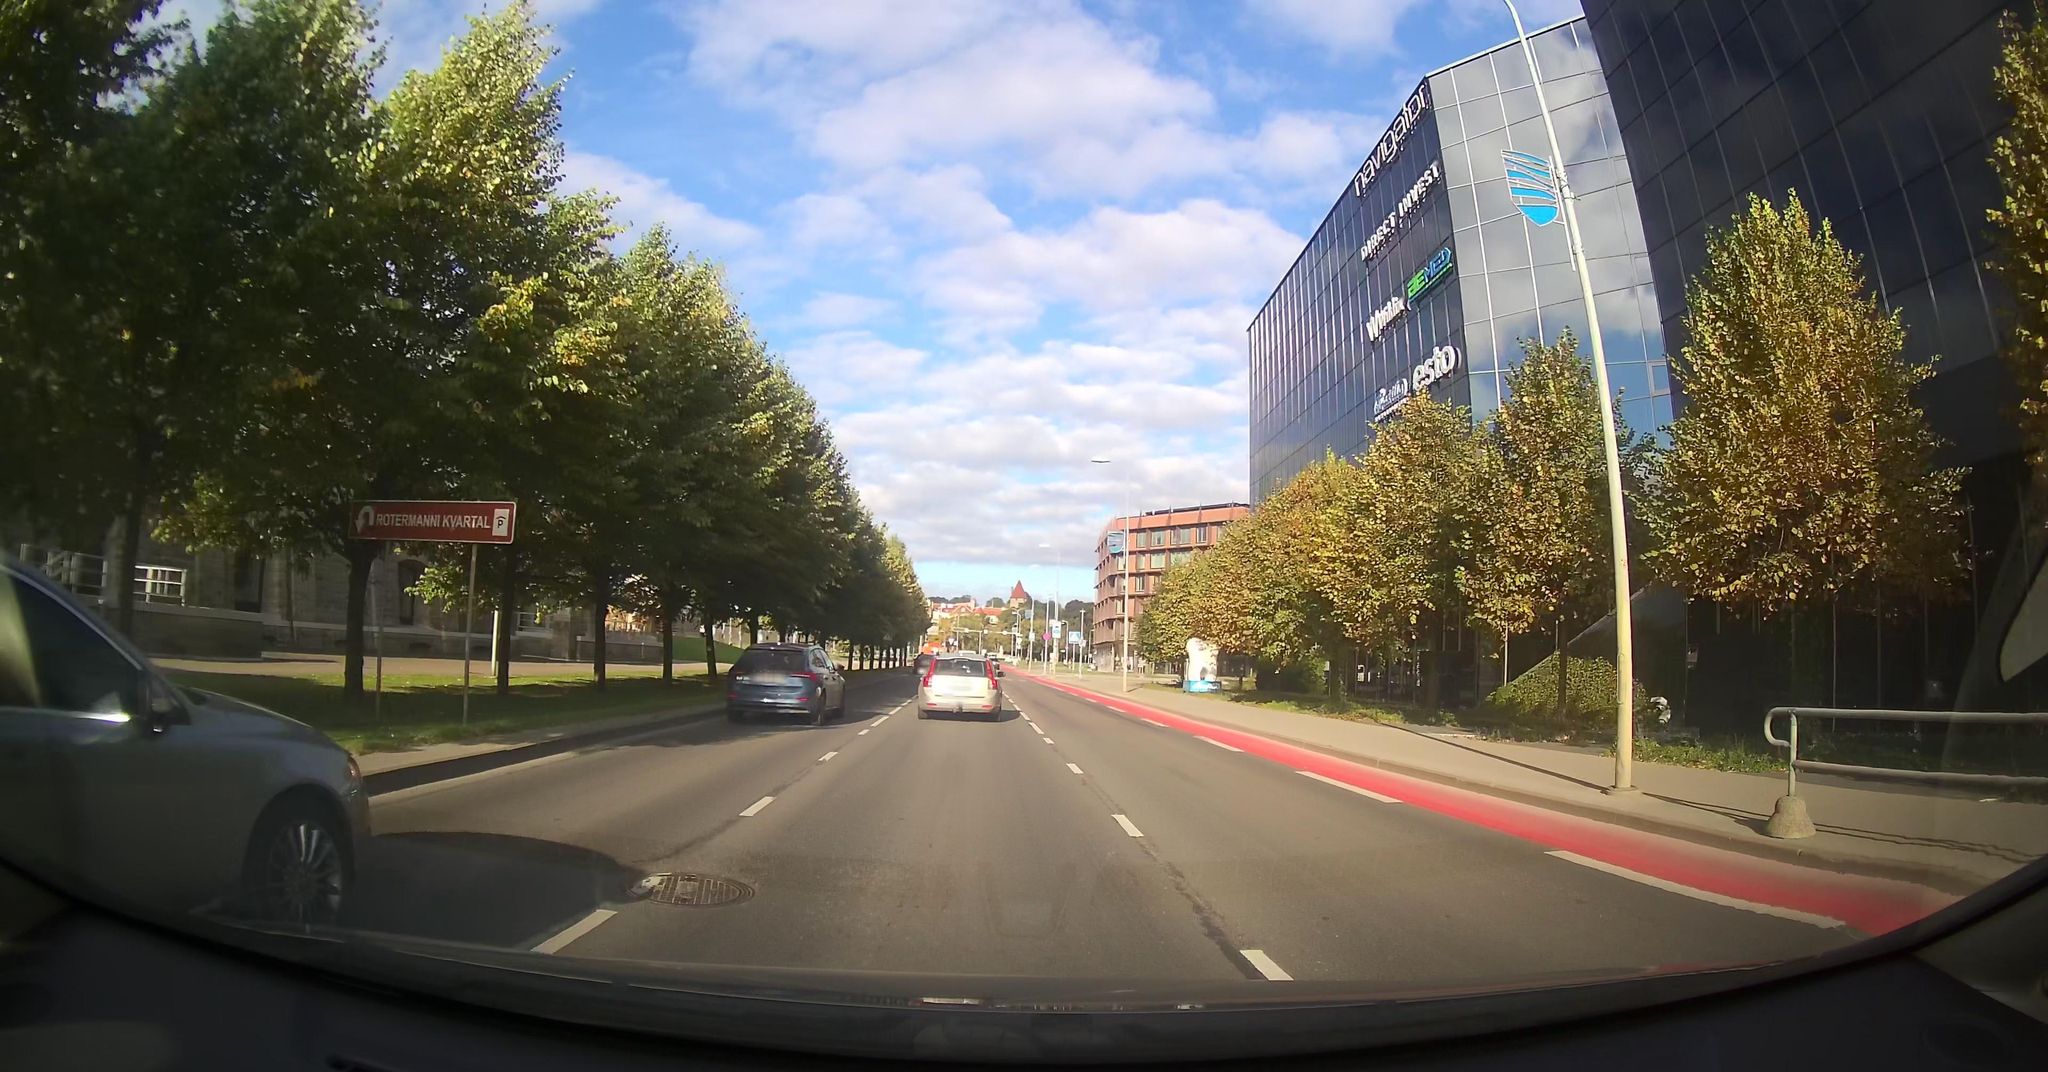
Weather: clear
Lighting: day
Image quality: good
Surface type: driving surface
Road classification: trunk
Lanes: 3
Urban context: urban centre
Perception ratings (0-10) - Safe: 3.49, Lively: 7.79, Beautiful: 8.04, Boring: 6.21, Depressing: 1.81, Wealthy: 4.4